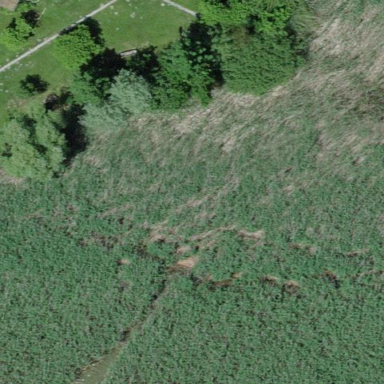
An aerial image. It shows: Reedbed in wetland area.